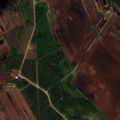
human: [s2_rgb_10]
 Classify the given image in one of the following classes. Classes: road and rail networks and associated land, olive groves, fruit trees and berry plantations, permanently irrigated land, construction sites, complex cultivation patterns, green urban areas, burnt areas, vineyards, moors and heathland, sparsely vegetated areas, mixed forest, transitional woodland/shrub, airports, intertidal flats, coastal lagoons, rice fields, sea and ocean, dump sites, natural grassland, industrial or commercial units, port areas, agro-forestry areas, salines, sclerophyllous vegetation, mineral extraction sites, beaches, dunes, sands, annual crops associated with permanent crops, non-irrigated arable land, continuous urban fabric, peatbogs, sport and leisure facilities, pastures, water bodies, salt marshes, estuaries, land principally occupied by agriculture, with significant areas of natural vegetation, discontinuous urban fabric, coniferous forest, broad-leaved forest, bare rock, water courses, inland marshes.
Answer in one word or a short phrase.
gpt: coniferous forest, mixed forest, peatbogs